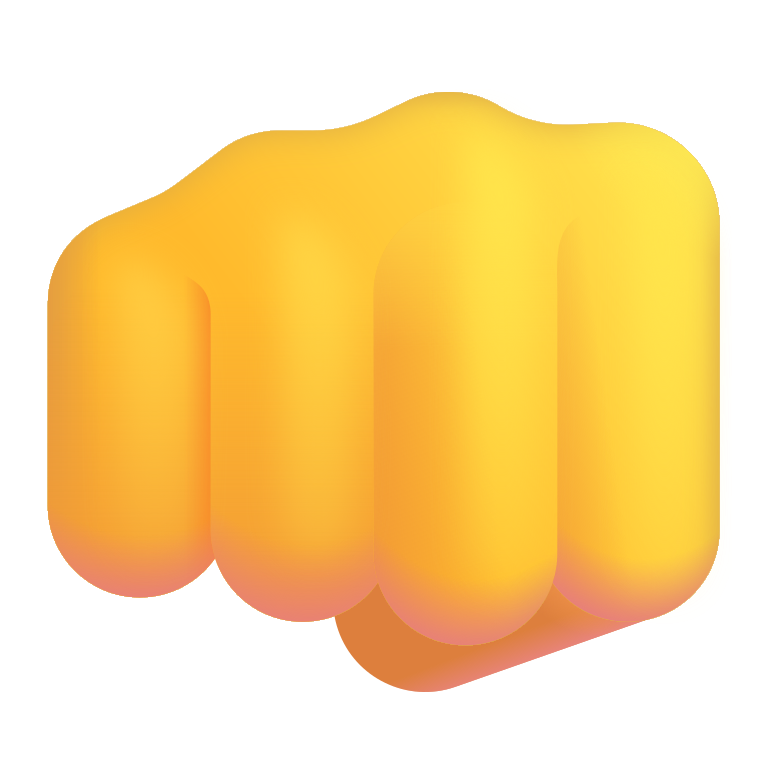
oncoming fist color default